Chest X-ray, PA view. Patient: 63 years old, sex M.
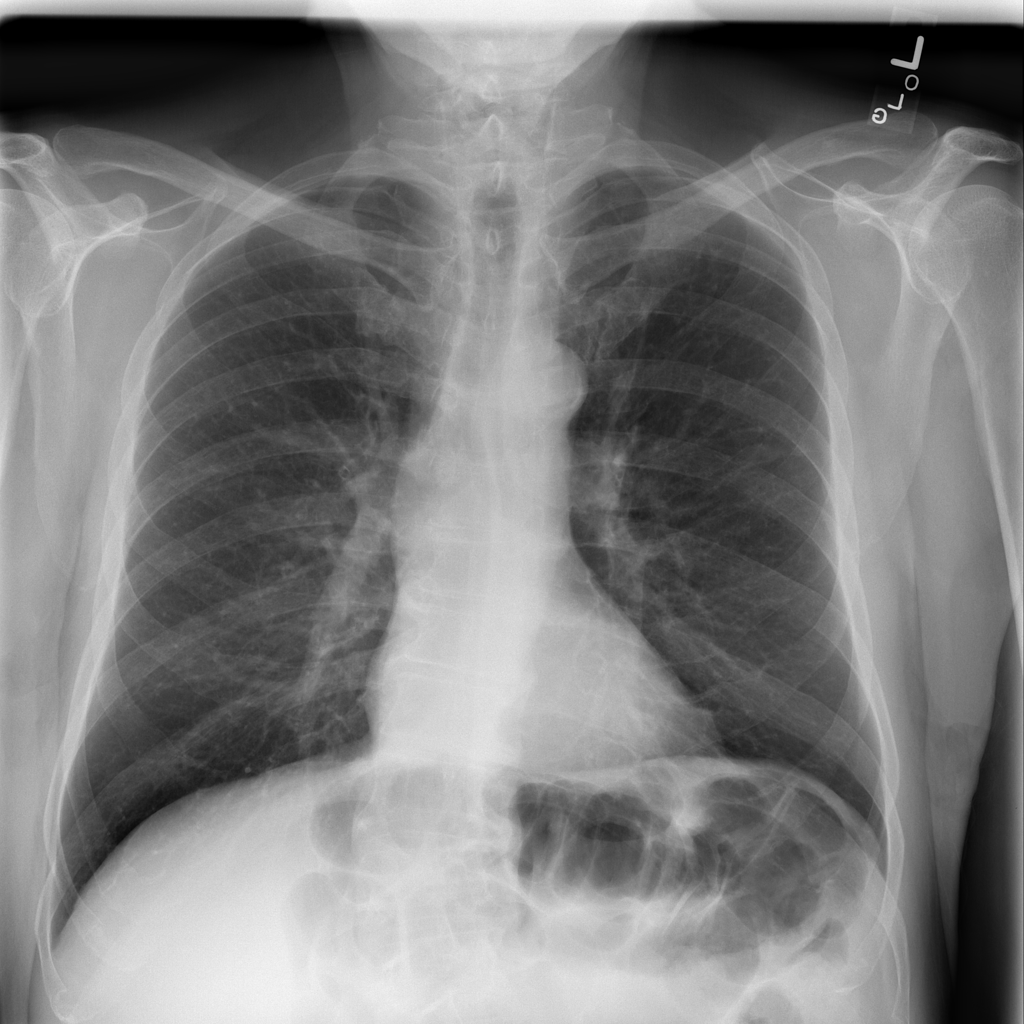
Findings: No Finding